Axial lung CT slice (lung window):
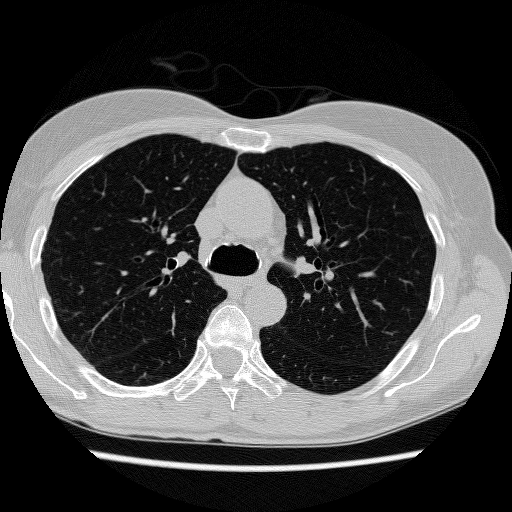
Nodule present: no